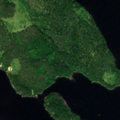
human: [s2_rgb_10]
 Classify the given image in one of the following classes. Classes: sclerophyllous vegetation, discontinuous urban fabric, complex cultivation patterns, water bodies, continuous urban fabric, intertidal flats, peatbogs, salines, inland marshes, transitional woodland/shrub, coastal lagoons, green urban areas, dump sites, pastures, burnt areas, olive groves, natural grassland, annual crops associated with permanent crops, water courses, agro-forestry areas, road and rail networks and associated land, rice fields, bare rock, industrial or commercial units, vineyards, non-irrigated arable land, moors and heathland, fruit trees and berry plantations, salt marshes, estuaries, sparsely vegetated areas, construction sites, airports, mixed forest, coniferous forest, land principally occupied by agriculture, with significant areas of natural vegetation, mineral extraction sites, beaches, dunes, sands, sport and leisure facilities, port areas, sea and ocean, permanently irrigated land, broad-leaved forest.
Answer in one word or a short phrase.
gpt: coniferous forest, mixed forest, transitional woodland/shrub, water bodies